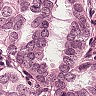
Metastatic tissue present: yes